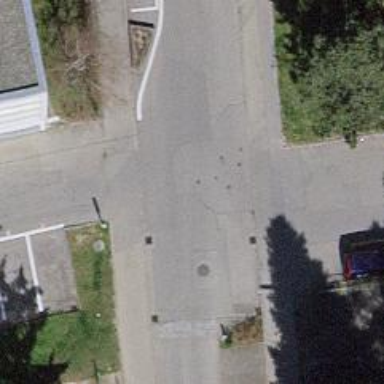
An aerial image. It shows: Residential road with asphalt surface. There are sidewalks on both sides of the road.